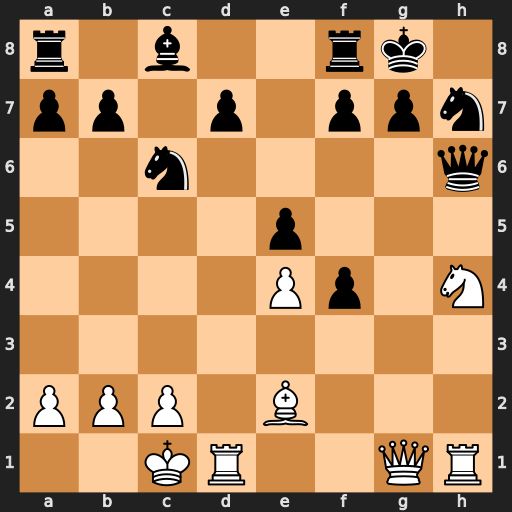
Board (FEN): r1b2rk1/pp1p1ppn/2n4q/4p3/4Pp1N/8/PPP1B3/2KR2QR
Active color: w
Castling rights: -
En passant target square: -
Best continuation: Nf5 Qg6 Qh2 d5 Rdg1 Bxf5 exf5